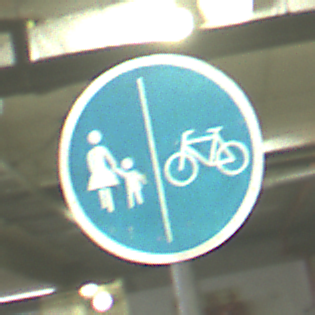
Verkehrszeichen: GetrennterRadUndGehwegRadwegRechts
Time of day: NotSpecified
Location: Indoor (Special)
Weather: NotSpecified
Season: NotSpecified
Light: Artificial